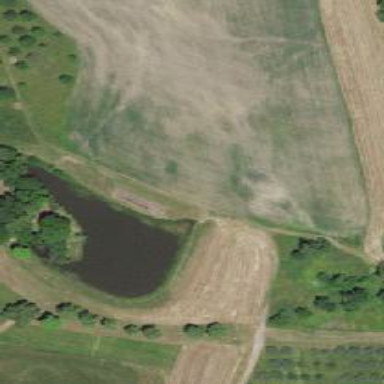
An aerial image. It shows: Pond with natural water.